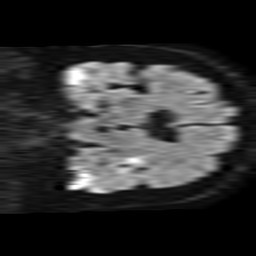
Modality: TRACE
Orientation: coronal
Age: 60
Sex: female
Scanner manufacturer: philips
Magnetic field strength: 1.5 T
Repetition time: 3.395 s
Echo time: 0.06922 s